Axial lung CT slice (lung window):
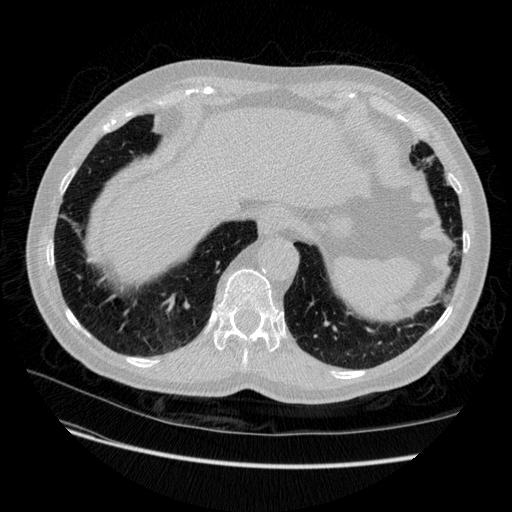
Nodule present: no